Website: macys
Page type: cart
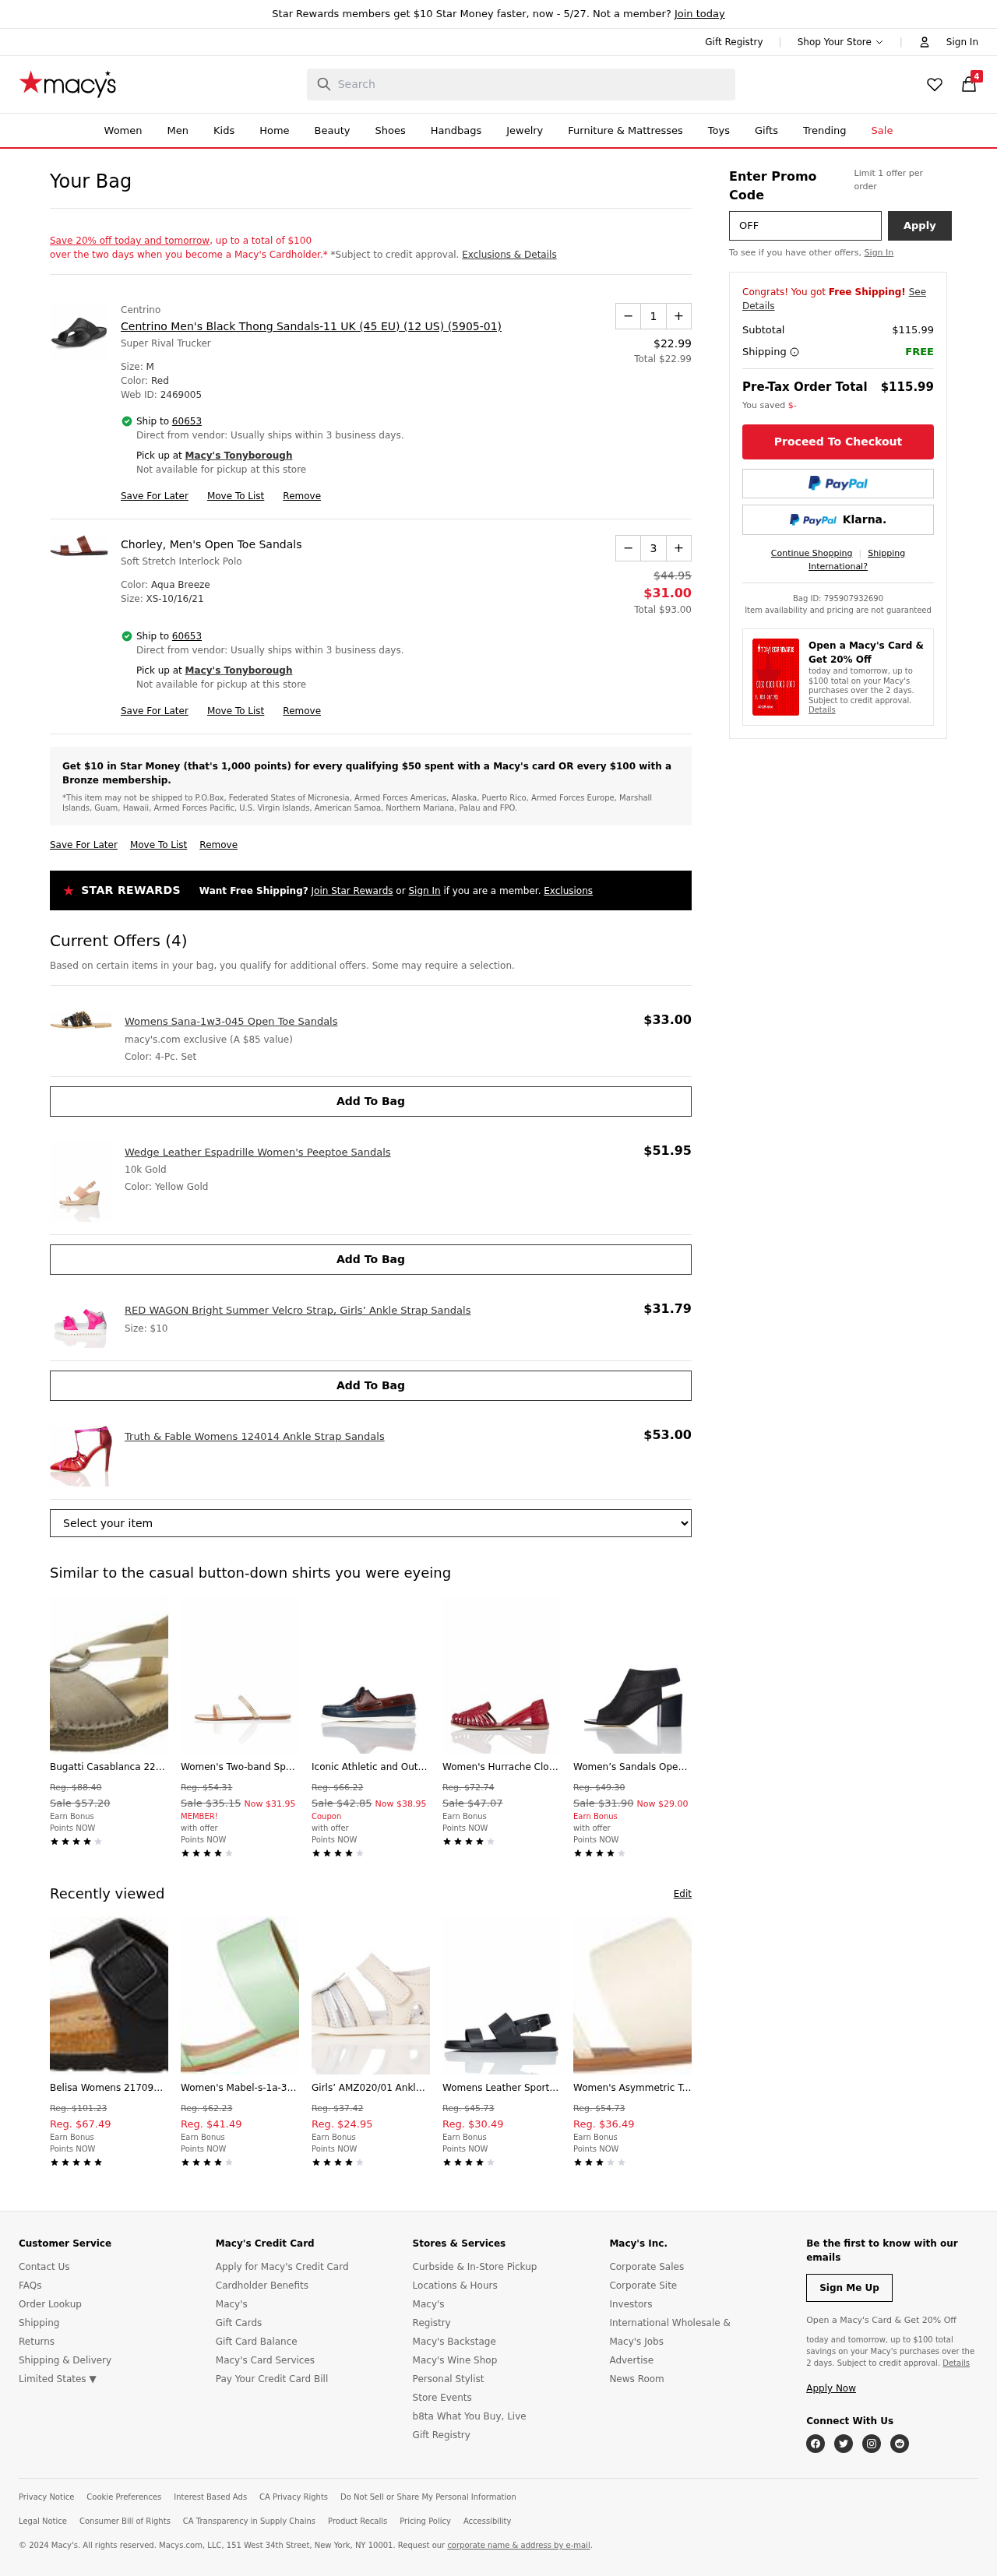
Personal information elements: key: PII_CITY
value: Tonyborough
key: PII_POSTCODE
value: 60653
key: PII_PROMO_CODE
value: OFF81
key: PII_POSTCODE_FULL
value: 60653
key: PII_POSTCODE_NUMERIC
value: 60653
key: PII_CITY2
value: Tonyborough
Product elements: key: PRODUCT1_BRAND
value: Centrino
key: PRODUCT1_NAME
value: Centrino Men's Black Thong Sandals-11 UK (45 EU) (12 US) (5905-01)
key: PRODUCT1_PRICE
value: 22.99
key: PRODUCT1_QUANTITY
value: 1
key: PRODUCT2_NAME
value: Chorley, Men's Open Toe Sandals
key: PRODUCT2_PRICE
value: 31
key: PRODUCT2_QUANTITY
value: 3
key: PRODUCT3_NAME
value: Womens Sana-1w3-045 Open Toe Sandals
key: PRODUCT3_PRICE
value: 33
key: PRODUCT4_NAME
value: Wedge Leather Espadrille Women's Peeptoe Sandals
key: PRODUCT4_PRICE
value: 51.95
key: PRODUCT5_NAME
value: RED WAGON Bright Summer Velcro Strap, Girls’ Ankle Strap Sandals
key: PRODUCT5_PRICE
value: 31.79
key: PRODUCT6_NAME
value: Truth & Fable Womens 124014 Ankle Strap Sandals
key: PRODUCT6_PRICE
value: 53
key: PRODUCT1_TOTAL
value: Total $22.99
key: PRODUCT2_ORIGINAL_PRICE
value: $44.95
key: PRODUCT2_TOTAL
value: Total $93.00
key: PRODUCT7_NAME
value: Bugatti Casablanca 2217914, Women’s Ankle Strap Sandals
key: PRODUCT7_ORIGINAL_PRICE
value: Reg. $88.40
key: PRODUCT7_SALE_PRICE
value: Sale $57.20
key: PRODUCT8_NAME
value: Women's Two-band Sparkly Open-Toe Flat Sandals Brown Sand), US 9
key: PRODUCT8_ORIGINAL_PRICE
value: Reg. $54.31
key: PRODUCT8_SALE_PRICE
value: Sale $35.15
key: PRODUCT8_PRICE
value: Now $31.95
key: PRODUCT9_NAME
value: Iconic Athletic and Outdoor Sandals
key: PRODUCT9_ORIGINAL_PRICE
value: Reg. $66.22
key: PRODUCT9_SALE_PRICE
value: Sale $42.85
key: PRODUCT9_PRICE
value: Now $38.95
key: PRODUCT10_NAME
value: Women's Hurrache Closed Toe Sandals
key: PRODUCT10_ORIGINAL_PRICE
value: Reg. $72.74
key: PRODUCT10_SALE_PRICE
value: Sale $47.07
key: PRODUCT11_NAME
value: Women’s Sandals Open-Toe Block Heel Black (Black) 6 UK (39 EU)
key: PRODUCT11_ORIGINAL_PRICE
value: Reg. $49.30
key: PRODUCT11_SALE_PRICE
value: Sale $31.90
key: PRODUCT11_PRICE
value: Now $29.00
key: PRODUCT12_NAME
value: Belisa Womens 2170900 T-Bar Sandals
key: PRODUCT12_ORIGINAL_PRICE
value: Reg. $101.23
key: PRODUCT12_PRICE
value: Reg. $67.49
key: PRODUCT13_NAME
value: Women's Mabel-s-1a-3 Open Toe Sandals
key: PRODUCT13_ORIGINAL_PRICE
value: Reg. $62.23
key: PRODUCT13_PRICE
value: Reg. $41.49
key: PRODUCT14_NAME
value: Girls’ AMZ020/01 Ankle Strap Sandals, White (White), 4 Child UK (EU 20.5)
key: PRODUCT14_ORIGINAL_PRICE
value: Reg. $37.42
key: PRODUCT14_PRICE
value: Reg. $24.95
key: PRODUCT15_NAME
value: Womens Leather Sports Open Toe Sandals
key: PRODUCT15_ORIGINAL_PRICE
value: Reg. $45.73
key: PRODUCT15_PRICE
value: Reg. $30.49
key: PRODUCT16_NAME
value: Women's Asymmetric Toe-Thong Flat Sandals White), US 5
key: PRODUCT16_ORIGINAL_PRICE
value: Reg. $54.73
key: PRODUCT16_PRICE
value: Reg. $36.49
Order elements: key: ORDER_NUM_ITEMS
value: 4
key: ORDER_SUBTOTAL
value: $115.99
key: ORDER_SUBTOTAL2
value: $115.99
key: ORDER_ID
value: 795907932690
Search elements: key: HEADER_SEARCH
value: Search